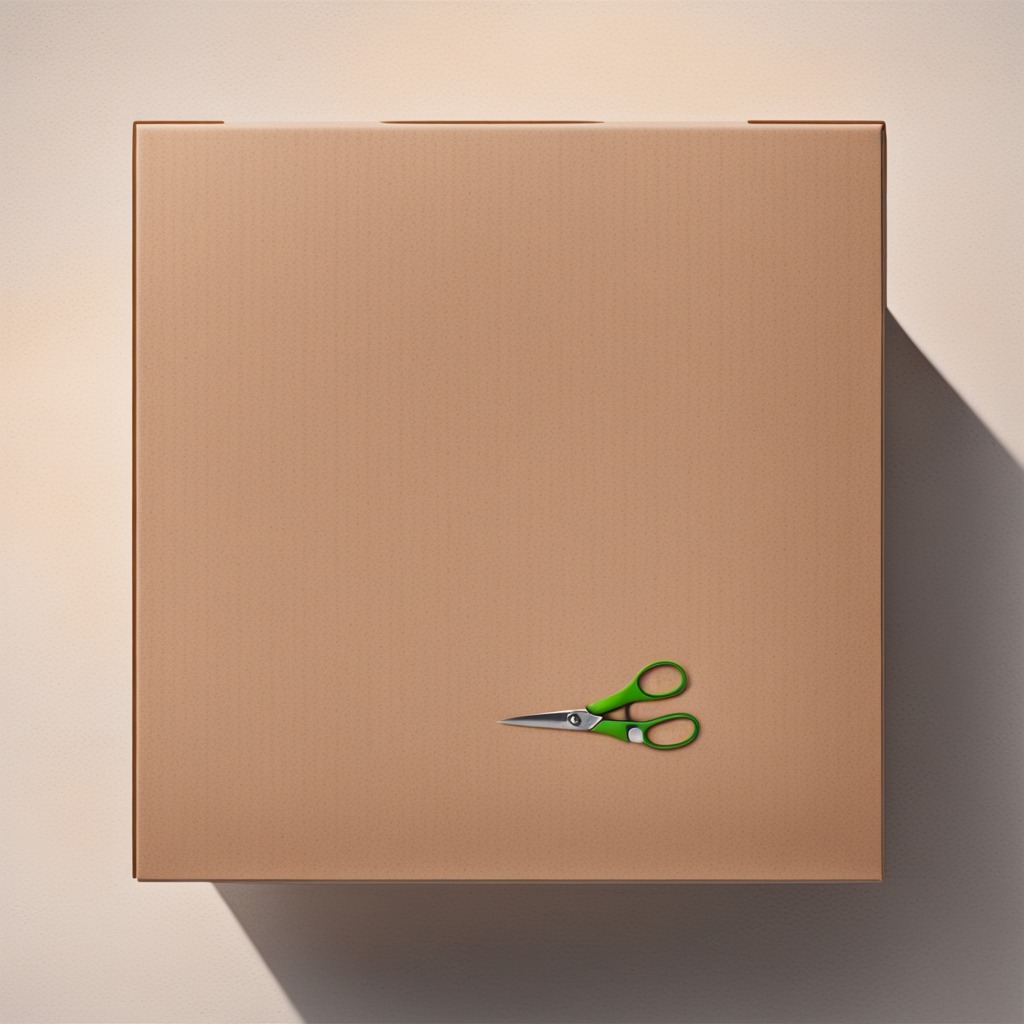
A scissor lying on the cardboard box surface.